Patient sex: M
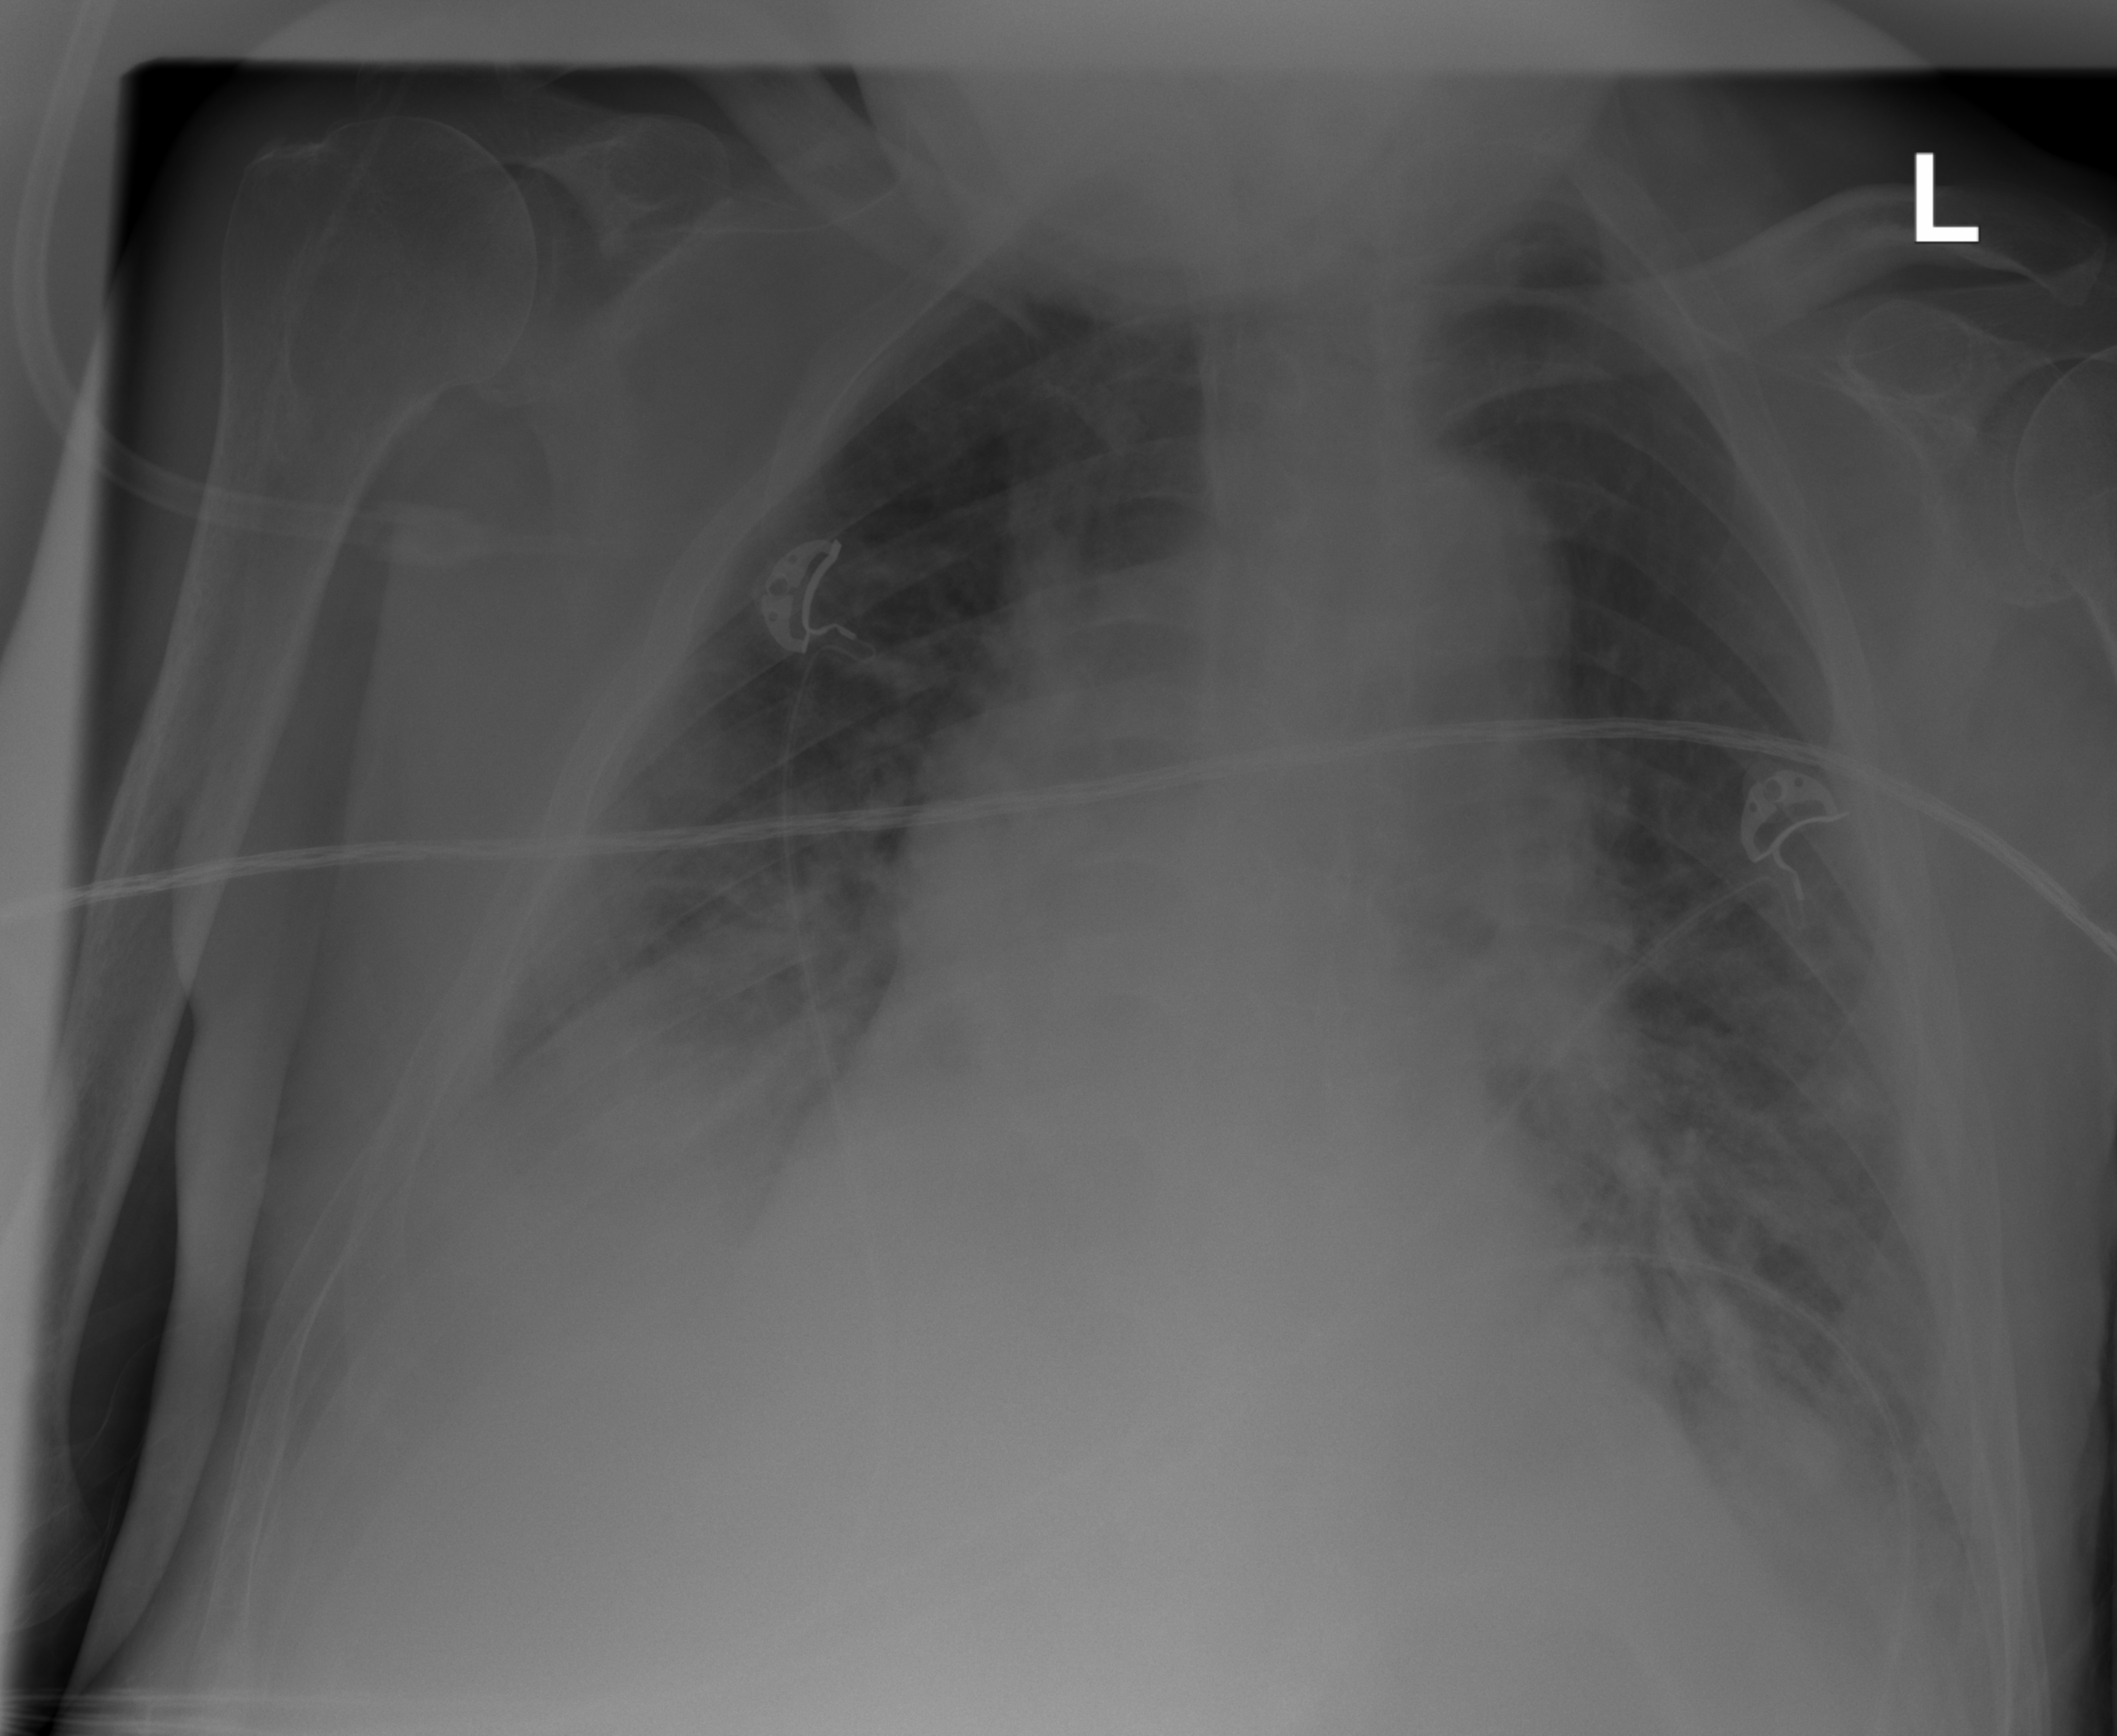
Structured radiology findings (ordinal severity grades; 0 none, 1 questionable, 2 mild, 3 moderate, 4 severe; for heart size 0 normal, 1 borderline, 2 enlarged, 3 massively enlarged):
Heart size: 2
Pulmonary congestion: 0
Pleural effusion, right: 3
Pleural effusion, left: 2
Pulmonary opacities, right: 2
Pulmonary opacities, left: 2
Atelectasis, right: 2
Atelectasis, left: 2